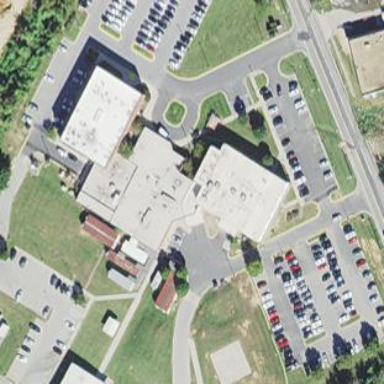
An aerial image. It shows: Hospital providing healthcare services.